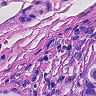
Metastatic tissue present: no